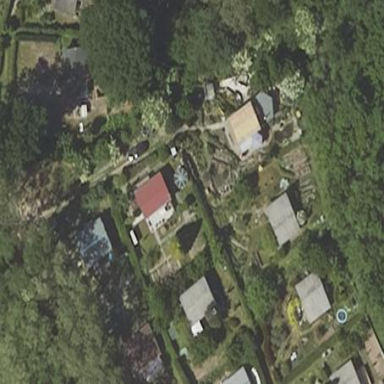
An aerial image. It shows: Allotments area.